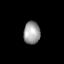
Tissue: lung
Cell type: Others
Senescence score: 0.2352
Nuclear area (px): 363
Mean DAPI intensity: 157.234